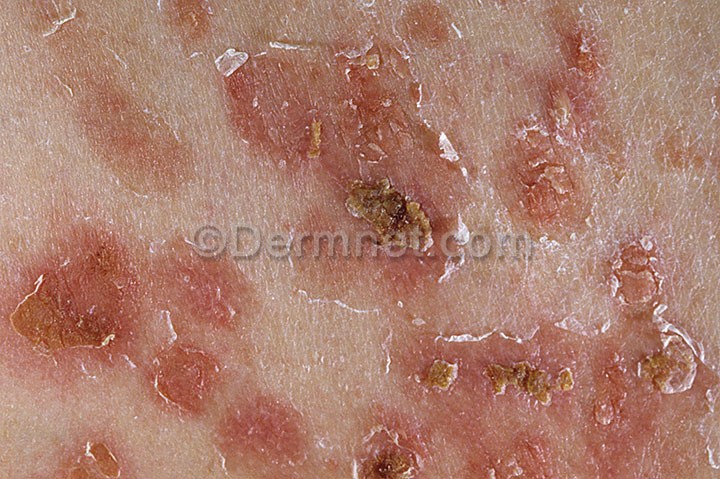
Disease: Bullous Disease Photos